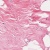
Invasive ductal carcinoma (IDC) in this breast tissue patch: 0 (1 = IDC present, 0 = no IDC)